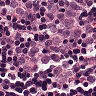
Metastatic tissue present: yes